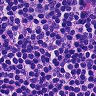
Metastatic tissue present: no